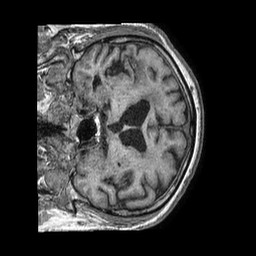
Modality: T1w
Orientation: coronal
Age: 73
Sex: male
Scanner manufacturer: philips
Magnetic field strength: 1.5 T
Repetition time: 0.007495 s
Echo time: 0.003398 s